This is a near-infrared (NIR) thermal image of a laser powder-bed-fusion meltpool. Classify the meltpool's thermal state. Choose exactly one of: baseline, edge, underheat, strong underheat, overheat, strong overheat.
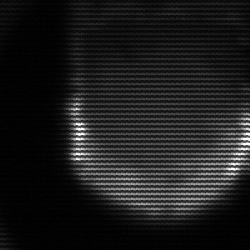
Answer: strong underheat